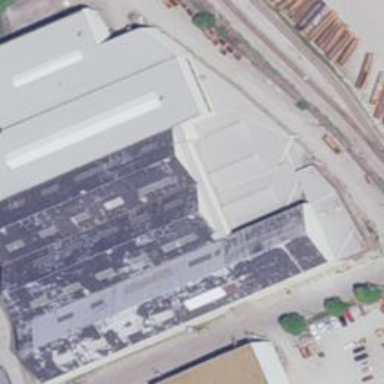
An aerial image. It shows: Industrial building.